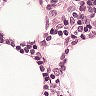
Metastatic tissue present: no